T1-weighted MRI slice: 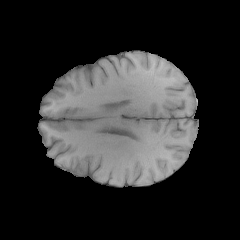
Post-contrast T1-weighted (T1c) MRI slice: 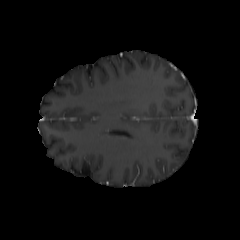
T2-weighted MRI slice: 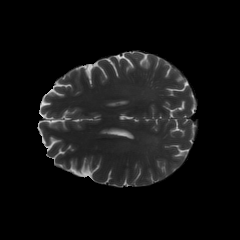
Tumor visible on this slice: yes